Question: Usually I avoid using merged cells but we got sheets from management software having something like this:

I found the easiest process is to un-merge, sort, then merge again but with a 'header' to the table and the 'sheet number of sheets' it became tedious. The fused cells are known (I+J, M+N) and table starts at row 11 so the page is set.
I tweaked a code which does the unmerge then merge part but need to make it sort, and is there a cleaner code than this
'''
Sub Merge_fused()
'~~> unmerged range
Dim MyRange As Range
Set MyRange = Range("H11:X56")
'~~> merged columns
Dim IRange As Range
Set IRange = Range("I11:J56")
Dim MRange As Range
Set MRange = Range("M11:N56")
Dim VRange As Range
Set VRange = Range("V11:W56")
On Error Resume Next
With MyRange
.UnMerge
End With
'~~> i need to sort MyRange here
With IRange
.Merge True
End With
With MRange
.Merge True
End With
With VRange
.Merge True
End With
End Sub
'''
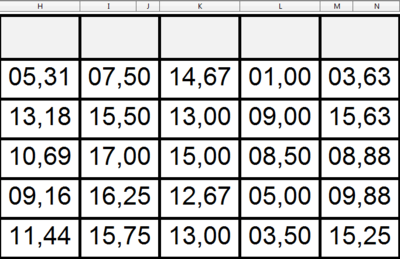
Answer: I know this is a bit older but I just came across this and made the code work for me.
I add this code where it says ''~~> i need to sort here the MyRange here'
'''
projp.Range("your range").Sort Key1:=Range("A1"), Order1:=xlAscending, Header:=xlNo
'''
Works perfectly for me